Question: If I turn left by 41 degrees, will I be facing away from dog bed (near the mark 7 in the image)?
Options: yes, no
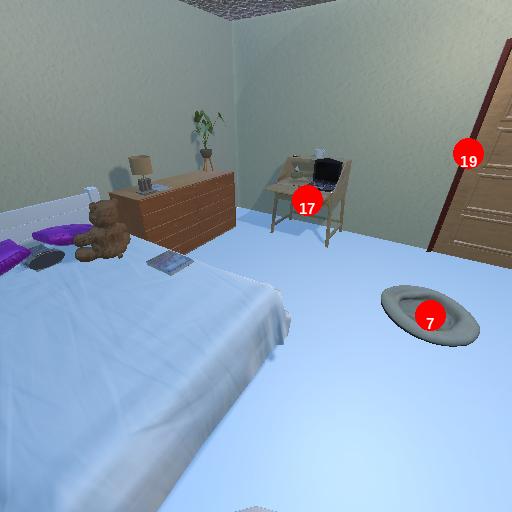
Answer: yes